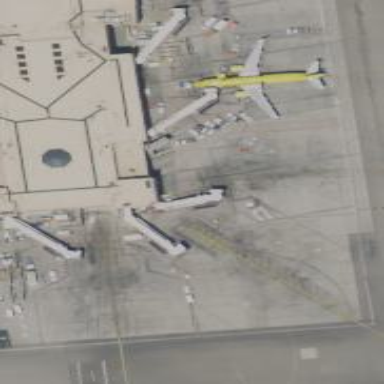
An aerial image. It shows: Airport gate.